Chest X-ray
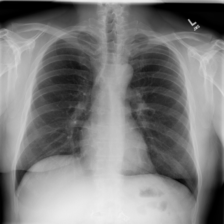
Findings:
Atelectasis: positive
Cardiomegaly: negative
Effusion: positive
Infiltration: negative
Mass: negative
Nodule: negative
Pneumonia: negative
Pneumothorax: negative
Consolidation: negative
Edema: negative
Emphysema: negative
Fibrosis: negative
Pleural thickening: negative
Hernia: negative